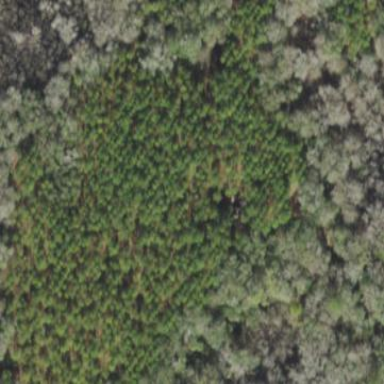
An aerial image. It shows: Forest dominated by needle-leaved trees.